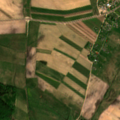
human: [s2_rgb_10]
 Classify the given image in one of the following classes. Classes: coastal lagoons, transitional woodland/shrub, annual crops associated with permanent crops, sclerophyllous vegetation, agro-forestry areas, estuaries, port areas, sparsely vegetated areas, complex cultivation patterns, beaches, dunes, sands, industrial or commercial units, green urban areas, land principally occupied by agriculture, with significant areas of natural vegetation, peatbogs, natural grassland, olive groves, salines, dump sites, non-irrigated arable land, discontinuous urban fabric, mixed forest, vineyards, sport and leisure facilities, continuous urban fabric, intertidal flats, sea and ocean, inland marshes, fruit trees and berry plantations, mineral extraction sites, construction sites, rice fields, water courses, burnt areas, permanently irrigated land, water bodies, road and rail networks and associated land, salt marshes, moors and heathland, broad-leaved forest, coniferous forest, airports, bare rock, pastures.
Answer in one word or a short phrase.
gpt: discontinuous urban fabric, non-irrigated arable land, pastures, mixed forest